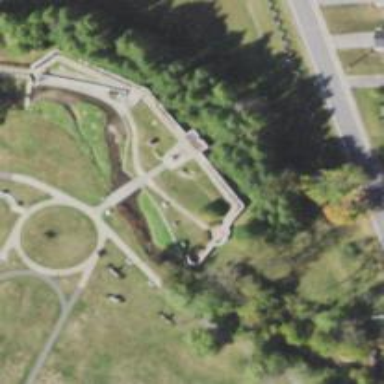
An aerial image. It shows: War memorial steeped in history.